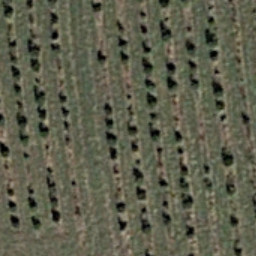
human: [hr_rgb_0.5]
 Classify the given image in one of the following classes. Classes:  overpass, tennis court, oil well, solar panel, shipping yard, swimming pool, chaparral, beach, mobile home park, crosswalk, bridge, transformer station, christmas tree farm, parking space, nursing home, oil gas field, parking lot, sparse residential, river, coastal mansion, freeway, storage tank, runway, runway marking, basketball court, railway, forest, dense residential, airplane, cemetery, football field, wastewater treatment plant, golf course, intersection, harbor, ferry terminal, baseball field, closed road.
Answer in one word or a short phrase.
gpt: christmas tree farm